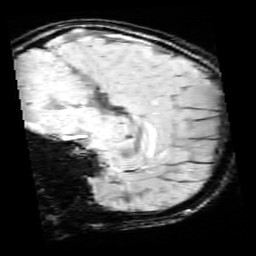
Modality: SWI
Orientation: sagittal
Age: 9
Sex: female
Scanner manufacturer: siemens
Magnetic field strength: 3 T
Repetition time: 0.027 s
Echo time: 0.02 s